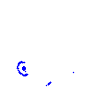
Particle: kaon